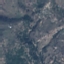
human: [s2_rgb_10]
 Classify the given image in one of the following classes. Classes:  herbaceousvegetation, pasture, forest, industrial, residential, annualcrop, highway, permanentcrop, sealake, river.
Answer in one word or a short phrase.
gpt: HerbaceousVegetation